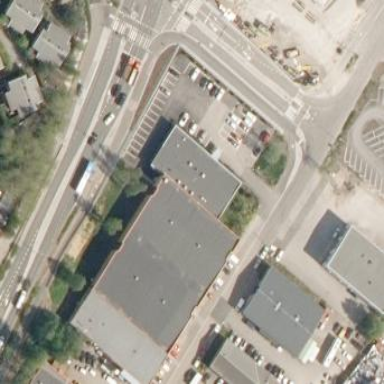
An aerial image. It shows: Industrial building.